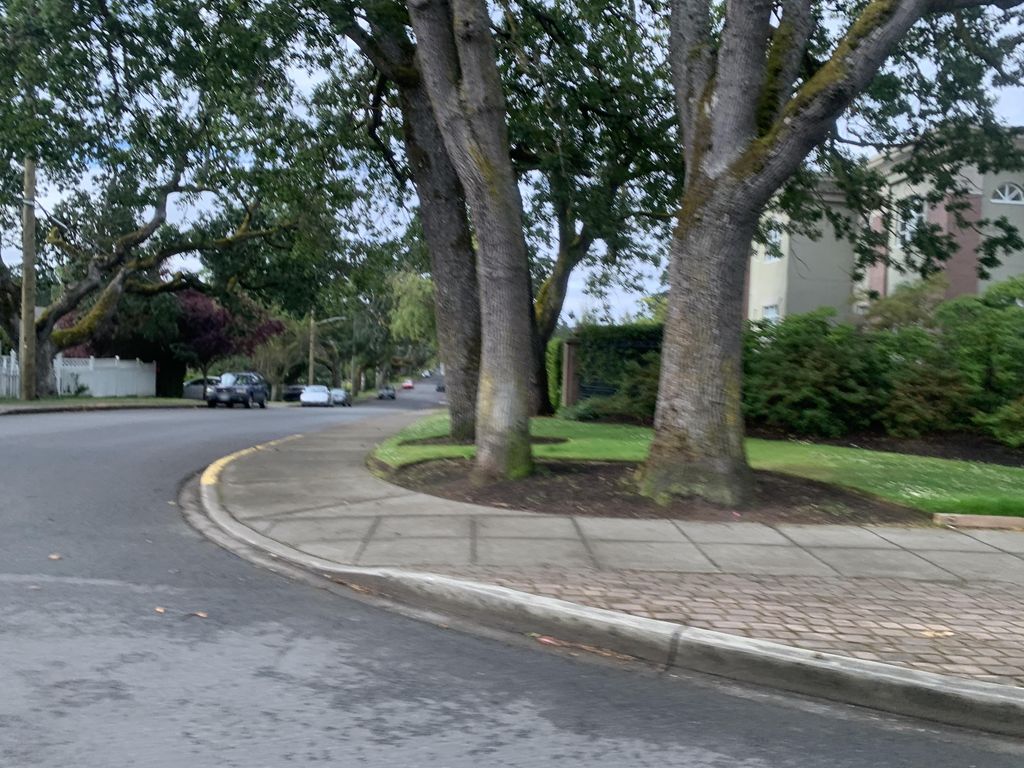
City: victoria